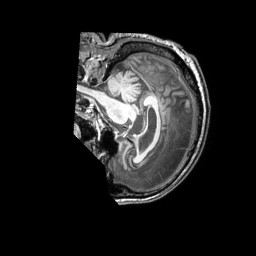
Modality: T1w
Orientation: sagittal
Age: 72
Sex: male
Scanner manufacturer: philips
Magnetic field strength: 3 T
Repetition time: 0.009883 s
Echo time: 0.004594 s